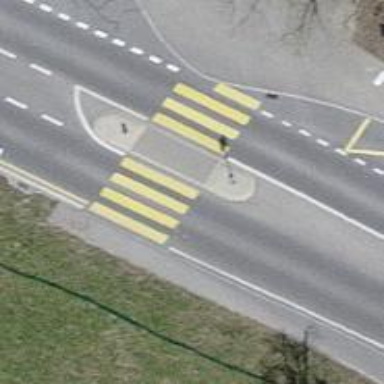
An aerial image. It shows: Footway located on traffic island.